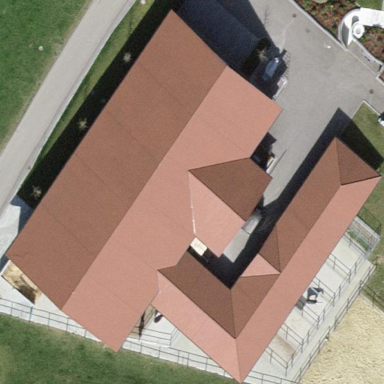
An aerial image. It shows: Gabled roof on farm auxiliary building.